Field crop: maize
Growth stage: 2
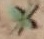
Species: datura